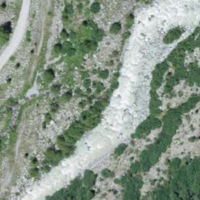
EUNIS habitat code: 47
Species observed at this site:
Larix decidua